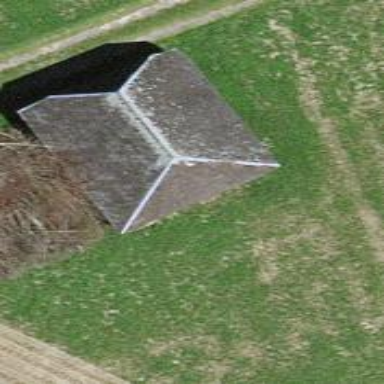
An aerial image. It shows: Barn.